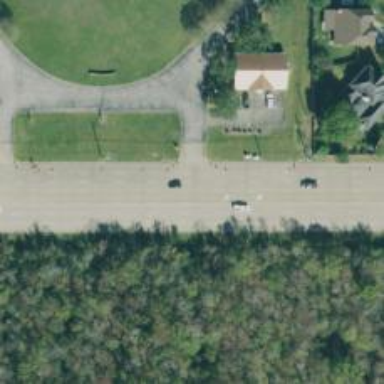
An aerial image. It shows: Secondary road.